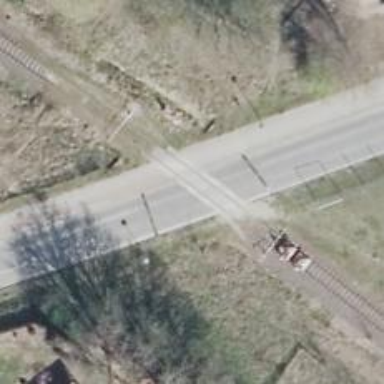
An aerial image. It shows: Railway level crossing.